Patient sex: F
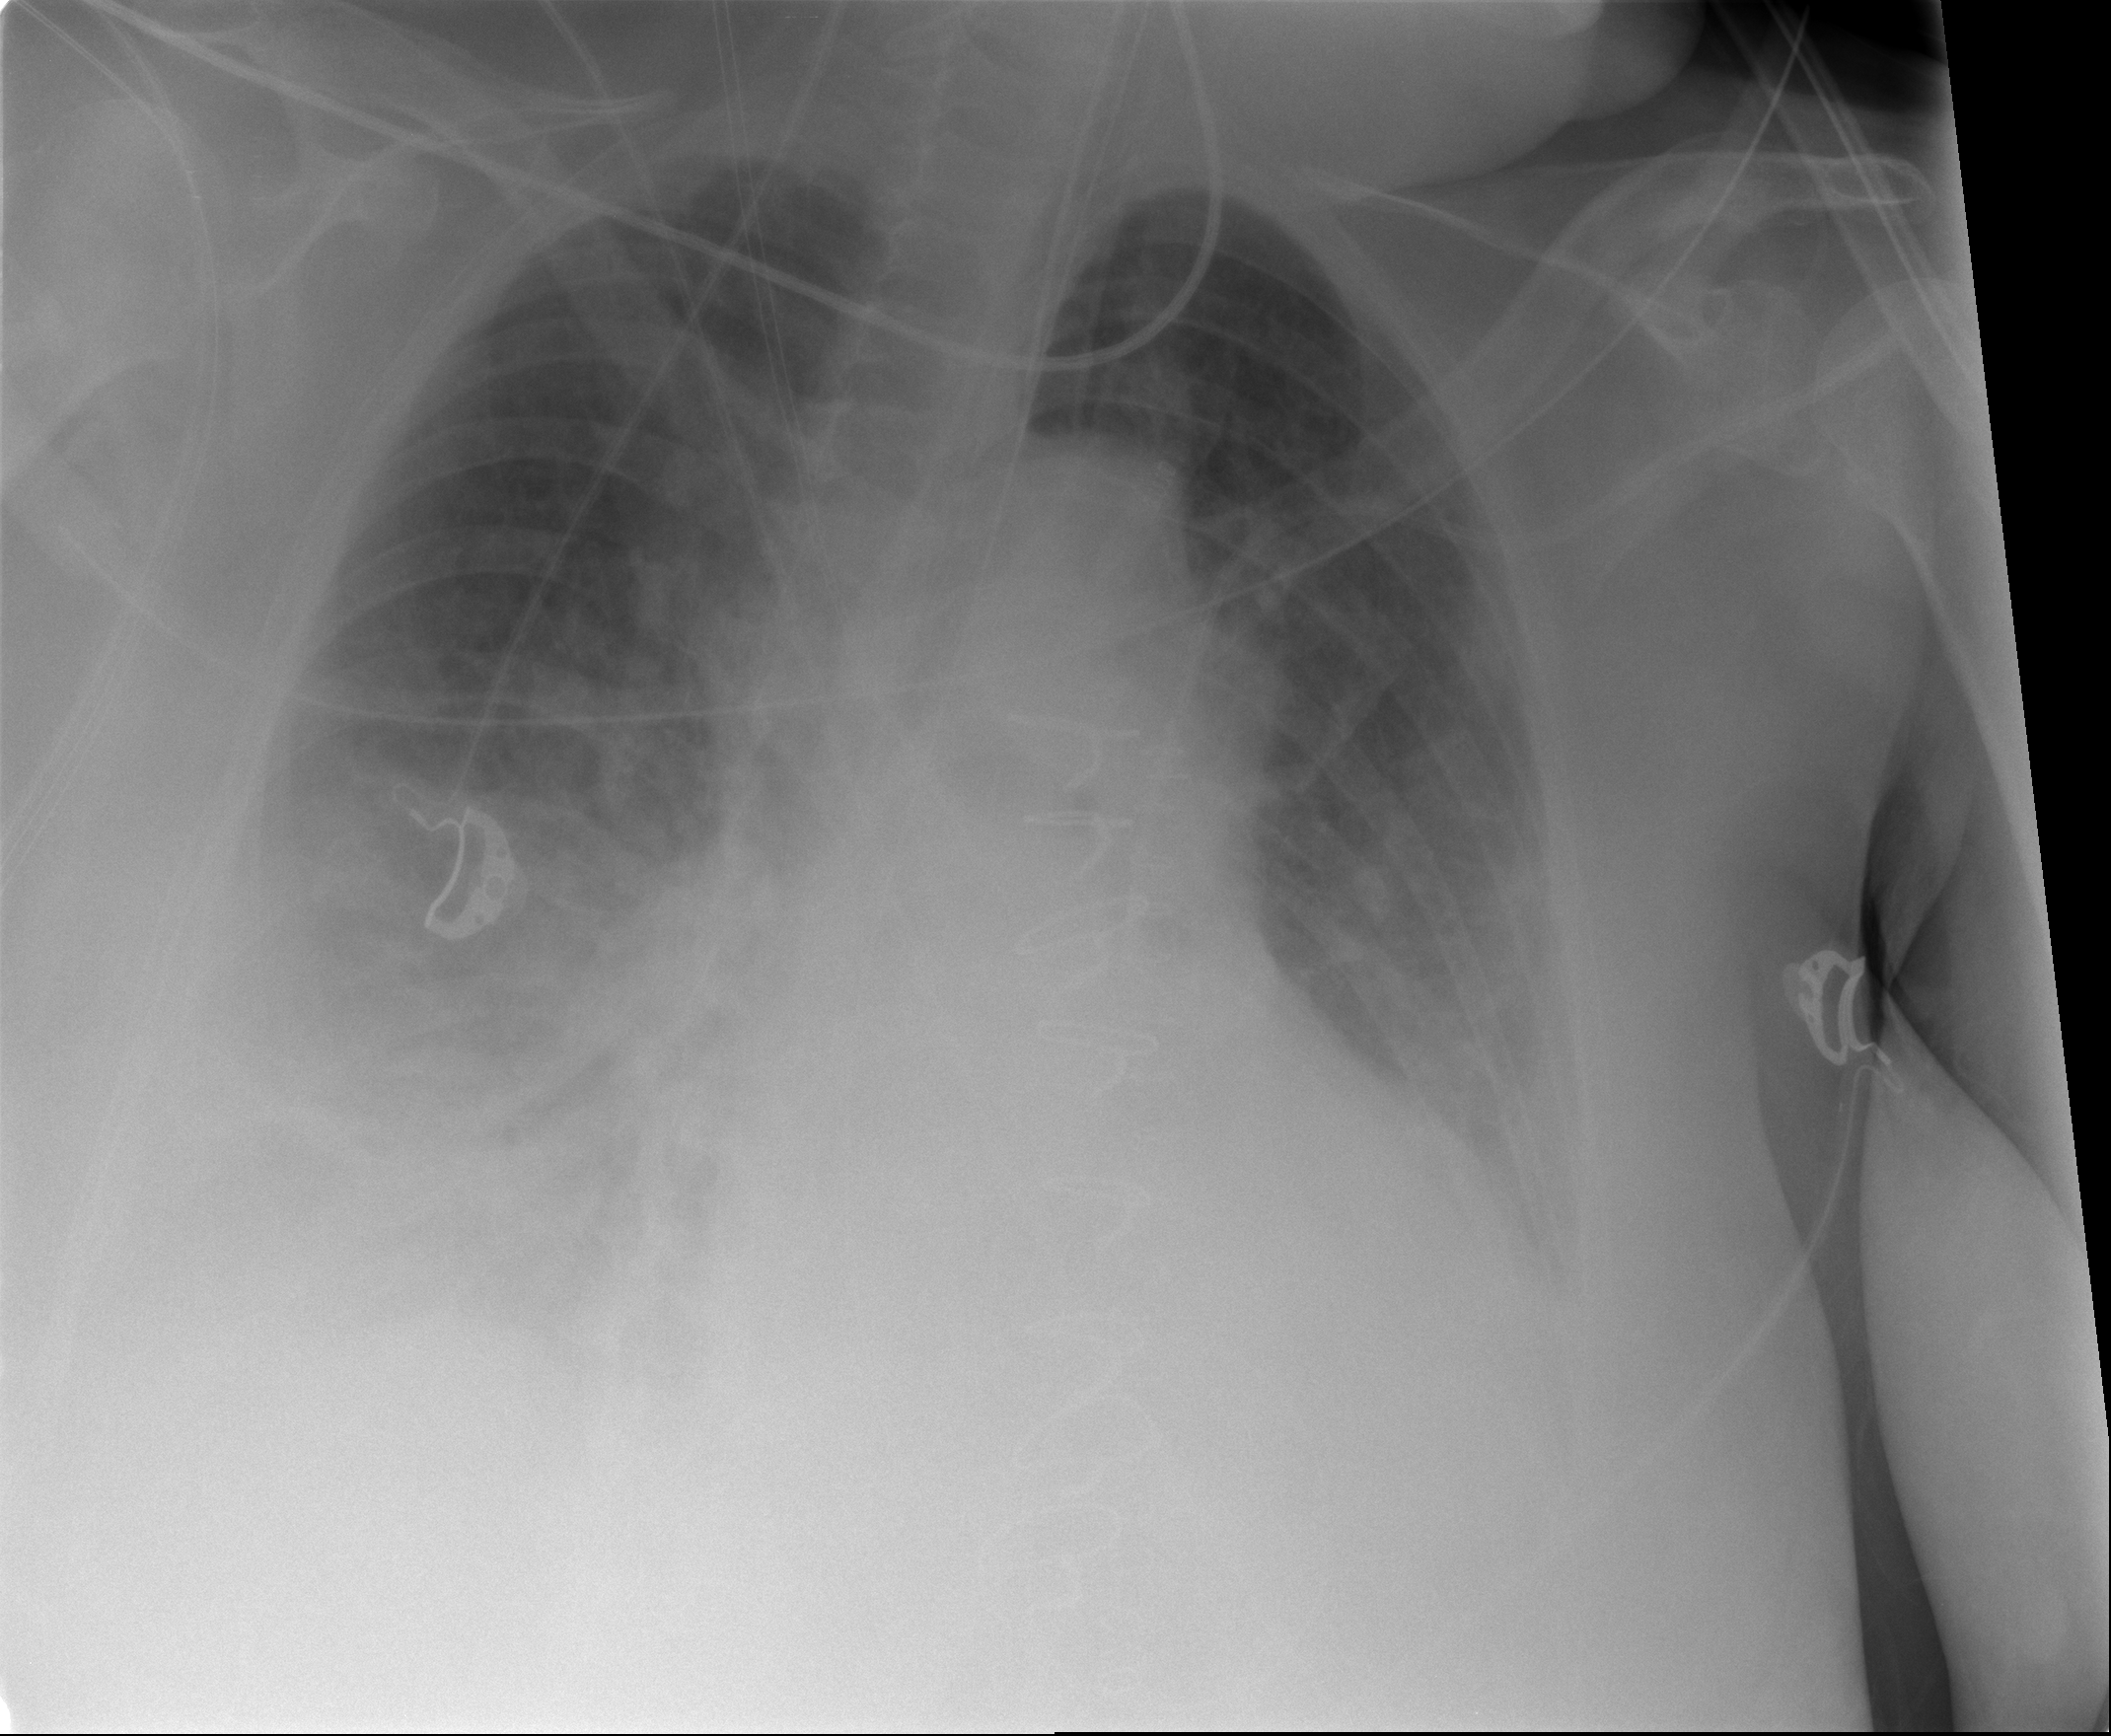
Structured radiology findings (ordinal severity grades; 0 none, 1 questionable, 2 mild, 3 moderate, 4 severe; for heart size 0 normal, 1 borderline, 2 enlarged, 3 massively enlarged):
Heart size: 2
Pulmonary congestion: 2
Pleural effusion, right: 3
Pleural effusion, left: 2
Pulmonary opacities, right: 2
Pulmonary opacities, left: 0
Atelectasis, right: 3
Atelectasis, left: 2